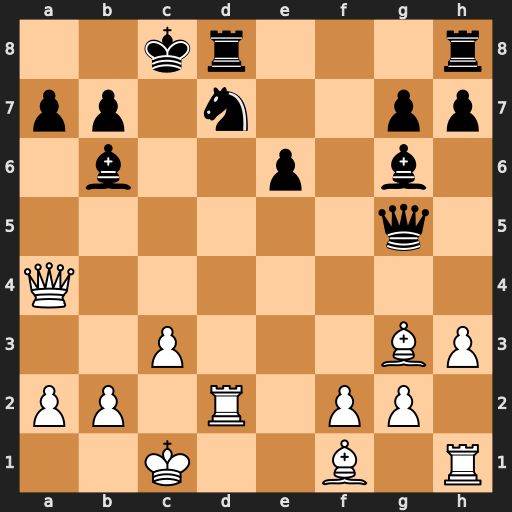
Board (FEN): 2kr3r/pp1n2pp/1b2p1b1/6q1/Q7/2P3BP/PP1R1PP1/2K2B1R
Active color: w
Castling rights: -
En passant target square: -
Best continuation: Qc6+ bxc6 Ba6#